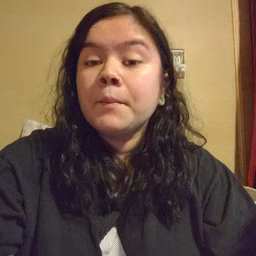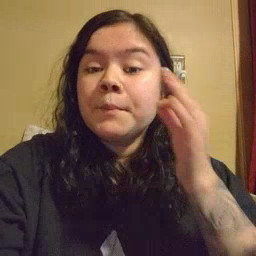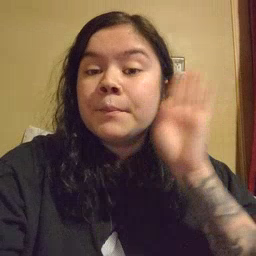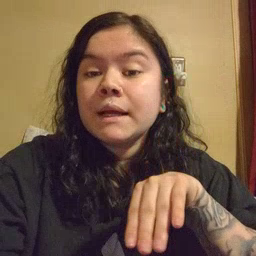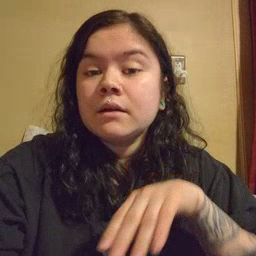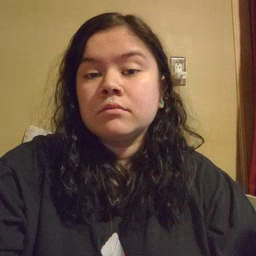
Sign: bee